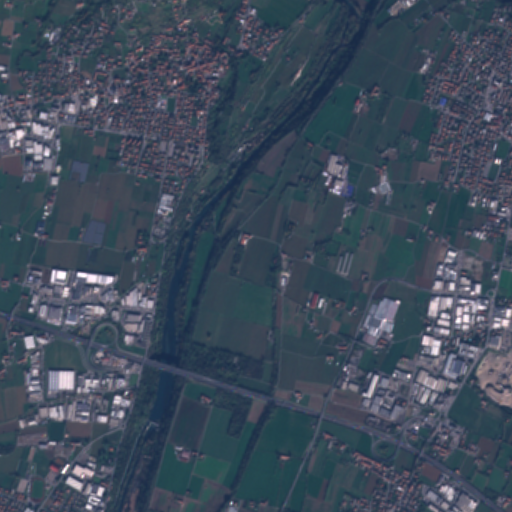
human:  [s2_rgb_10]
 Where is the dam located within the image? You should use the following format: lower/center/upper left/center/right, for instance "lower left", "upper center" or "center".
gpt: The dam is located in the lower left of the image.
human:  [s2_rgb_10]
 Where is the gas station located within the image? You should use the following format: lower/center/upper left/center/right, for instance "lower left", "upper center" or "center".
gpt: The gas station is located in the center right of the image.
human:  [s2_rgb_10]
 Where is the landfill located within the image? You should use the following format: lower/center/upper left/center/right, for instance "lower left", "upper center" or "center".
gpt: The landfill is located in the lower right of the image.
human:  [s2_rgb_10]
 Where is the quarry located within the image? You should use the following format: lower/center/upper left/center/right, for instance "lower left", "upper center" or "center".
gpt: The quarry is located in the lower right of the image.
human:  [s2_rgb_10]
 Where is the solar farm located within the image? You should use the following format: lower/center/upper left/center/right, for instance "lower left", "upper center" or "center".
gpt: The solar farm is located in the upper left of the image.
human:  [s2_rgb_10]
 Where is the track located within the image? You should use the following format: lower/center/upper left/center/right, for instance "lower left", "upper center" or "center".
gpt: The track is located in the lower left of the image.
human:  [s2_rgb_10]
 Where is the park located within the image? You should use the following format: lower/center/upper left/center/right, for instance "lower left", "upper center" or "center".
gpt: There is no park in the image.